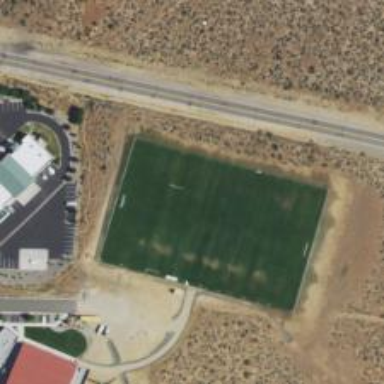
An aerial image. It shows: Grass pitch used for American football and soccer recreational activities.